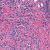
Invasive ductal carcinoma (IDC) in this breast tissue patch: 0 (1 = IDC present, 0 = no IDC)